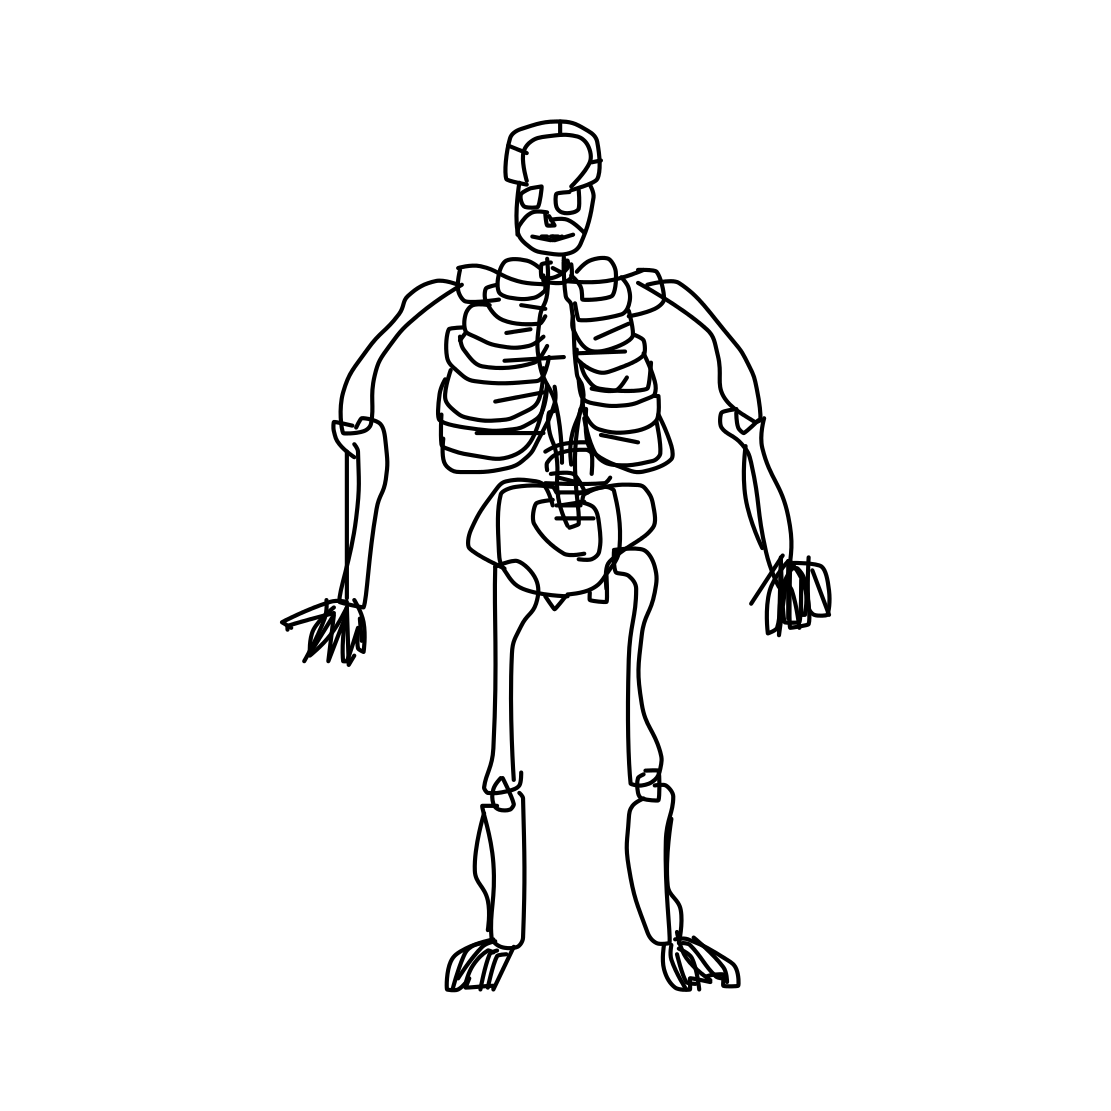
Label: human-skeleton